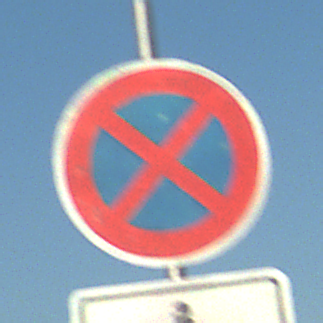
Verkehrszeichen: AbsolutesHalteverbot
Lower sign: EinspurigeFahrzeugeFrei3
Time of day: MorningAfternoon
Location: Outdoor (Nature)
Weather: Clear
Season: NotSpecified
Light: Natural